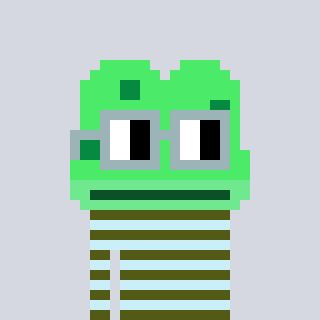
a pixel art character with square dark gray glasses, a frog-shaped head and a cold-colored body on a cool background